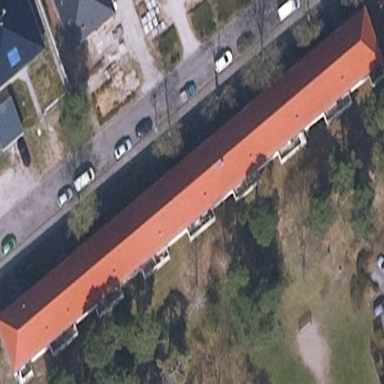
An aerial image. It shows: Image showing building with apartments.